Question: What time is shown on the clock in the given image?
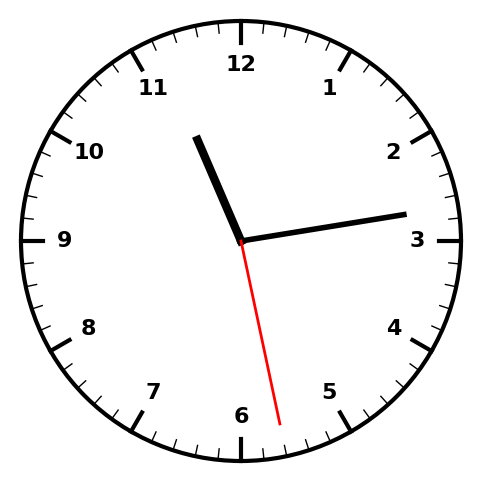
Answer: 11:13:28